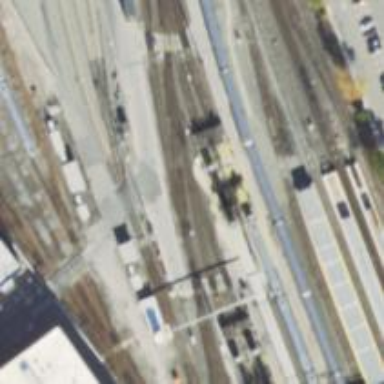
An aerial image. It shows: Electrified rail service yard.